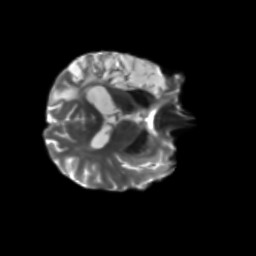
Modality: T2w
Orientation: axial
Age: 56
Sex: male
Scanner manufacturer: siemens
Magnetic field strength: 3 T
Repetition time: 5.25 s
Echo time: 0.08 s